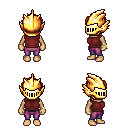
a pixel art fantasy rpg character, female body template, human, tanned skin, maroon sleeveless shirt, magenta pants, light blonde bedhead hairstyle, gold helm, bracelets, four views (front, back, left, right), 2x2 character sprite sheet, small pixel art, hard edges, no anti-aliasing